Question: Everything will be coming from JSON objects. I'm fairly new to android layouts, what android elements should I use to achieve this goal? I've been reading about listviews, however I'm not sure that would be the best approach. Currently they are textviews and images that change to the JSON data.
I will also be changing the "Switch button" from the bottom to a tab based layout.

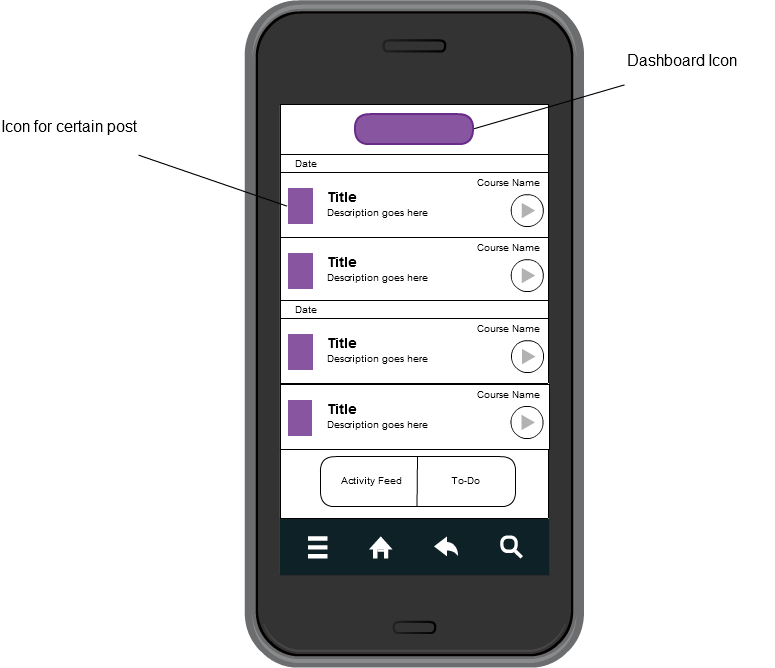
Answer: The overall layout can be achieved using a couple of linear layout containers.
Coming to each list view, this can be achieved using Listview. Here is an example of what you can do in a list view. This is a screen from one of my android applications:
<URL>
Here is a link to a tutorial:
<URL>